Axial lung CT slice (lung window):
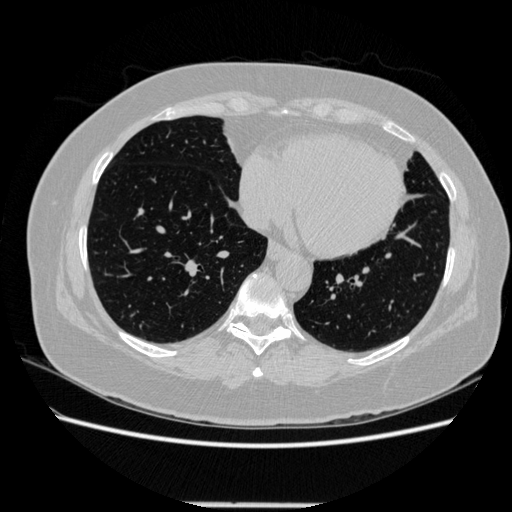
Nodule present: no